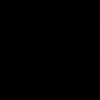
Label: dusty